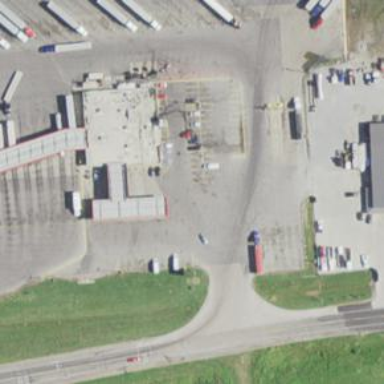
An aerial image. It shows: Fuel station.